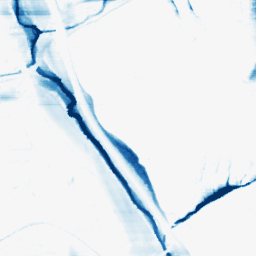
Category: morphological
Decomposition family: morphological_rect
Decomposition parameters: operation: closing
width: 50
height: 5
Upsampling method: cubic_catmull_rom
Upsampling parameters: scale: 2
Upsampling scale: 2